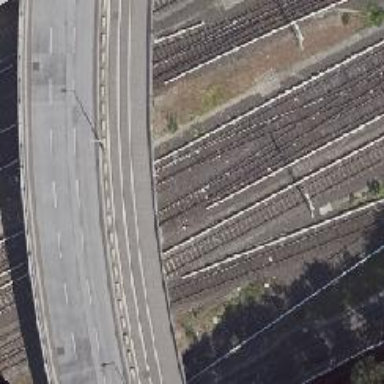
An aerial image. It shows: Siding service for electrified light rail.